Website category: auto
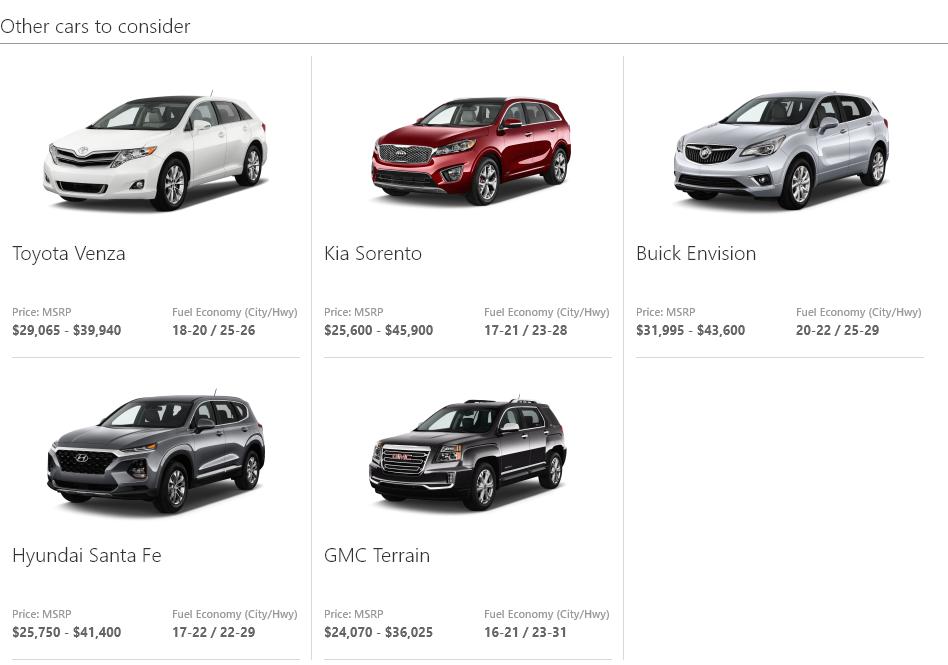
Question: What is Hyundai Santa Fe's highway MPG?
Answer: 22-29

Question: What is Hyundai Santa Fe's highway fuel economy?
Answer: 22-29

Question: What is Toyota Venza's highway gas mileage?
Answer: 25-26

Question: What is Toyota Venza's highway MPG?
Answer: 25-26

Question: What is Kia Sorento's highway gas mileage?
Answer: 23-28

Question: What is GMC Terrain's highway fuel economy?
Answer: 23-31

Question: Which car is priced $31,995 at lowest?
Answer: Buick Envision

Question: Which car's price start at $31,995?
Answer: Buick Envision

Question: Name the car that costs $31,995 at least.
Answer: Buick Envision

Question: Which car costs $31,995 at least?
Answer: Buick Envision

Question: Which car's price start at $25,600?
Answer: Kia Sorento

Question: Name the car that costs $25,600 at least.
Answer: Kia Sorento

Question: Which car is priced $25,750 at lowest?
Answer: Hyundai Santa Fe

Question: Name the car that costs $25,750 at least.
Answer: Hyundai Santa Fe

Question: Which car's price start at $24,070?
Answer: GMC Terrain

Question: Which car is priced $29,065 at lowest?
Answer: Toyota Venza

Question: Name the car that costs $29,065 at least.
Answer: Toyota Venza

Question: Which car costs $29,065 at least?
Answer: Toyota Venza

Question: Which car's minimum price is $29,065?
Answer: Toyota Venza

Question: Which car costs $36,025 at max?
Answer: GMC Terrain

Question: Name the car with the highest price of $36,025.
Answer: GMC Terrain

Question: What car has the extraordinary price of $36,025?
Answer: GMC Terrain

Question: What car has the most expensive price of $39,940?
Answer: Toyota Venza

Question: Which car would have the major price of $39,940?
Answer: Toyota Venza

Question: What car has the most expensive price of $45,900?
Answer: Kia Sorento

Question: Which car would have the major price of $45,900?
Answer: Kia Sorento

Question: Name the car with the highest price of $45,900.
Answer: Kia Sorento

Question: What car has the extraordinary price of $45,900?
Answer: Kia Sorento

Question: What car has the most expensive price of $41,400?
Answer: Hyundai Santa Fe

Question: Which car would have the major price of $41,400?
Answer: Hyundai Santa Fe

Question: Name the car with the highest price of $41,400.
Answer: Hyundai Santa Fe

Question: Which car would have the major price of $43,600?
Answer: Buick Envision

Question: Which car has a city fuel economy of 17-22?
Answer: Hyundai Santa Fe

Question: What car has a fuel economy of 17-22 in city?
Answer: Hyundai Santa Fe

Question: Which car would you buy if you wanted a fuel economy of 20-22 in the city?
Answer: Buick Envision

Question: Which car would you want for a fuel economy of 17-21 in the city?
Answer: Kia Sorento

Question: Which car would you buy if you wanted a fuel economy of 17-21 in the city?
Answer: Kia Sorento

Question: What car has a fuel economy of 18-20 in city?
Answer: Toyota Venza

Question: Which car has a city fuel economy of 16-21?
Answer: GMC Terrain

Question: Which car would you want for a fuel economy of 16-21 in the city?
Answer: GMC Terrain

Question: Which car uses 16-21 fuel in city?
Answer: GMC Terrain

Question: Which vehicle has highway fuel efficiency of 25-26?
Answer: Toyota Venza

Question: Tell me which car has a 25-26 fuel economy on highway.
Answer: Toyota Venza

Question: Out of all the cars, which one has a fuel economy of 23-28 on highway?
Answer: Kia Sorento

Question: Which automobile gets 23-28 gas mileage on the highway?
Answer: Kia Sorento

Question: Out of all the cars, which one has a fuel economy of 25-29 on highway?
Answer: Buick Envision

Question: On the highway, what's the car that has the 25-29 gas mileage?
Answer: Buick Envision

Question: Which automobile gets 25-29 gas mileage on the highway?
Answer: Buick Envision

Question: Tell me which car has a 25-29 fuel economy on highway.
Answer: Buick Envision

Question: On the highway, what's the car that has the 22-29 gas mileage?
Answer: Hyundai Santa Fe

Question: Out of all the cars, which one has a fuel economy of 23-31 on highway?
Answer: GMC Terrain

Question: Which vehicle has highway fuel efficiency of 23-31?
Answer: GMC Terrain

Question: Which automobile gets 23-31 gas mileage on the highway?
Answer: GMC Terrain